Question: So I was profiling my app using Leaks and Allocation tool in Instruments. I started off by switching to the call tree for allocations and then the option choosen was for created and still living. I have a UIScrollView that loads a bunch of images. So I went ahead and tried scrolling down to the UIScrollView. All my code is using lazy loading and only load images that are on the screen, didn't load all at once and it tries to reuse as much as possible.
When I do this, it seems like the amount of memory used I a particular method, in this example imageForText is always going up. from the start of recording to time X it goes from 0 MB to 5 MB. So I then switch the toggle to create and destroyed and then back to create and still living and I can see there the memory is just 2-3 MB now. If I don't do this switching it seems that it will only just go up linearly.
Am I just mis-reading or not understanding this? Is this a bug on Instrument in such that the created& still living is not reflected properly, such that you have to toggle back and forth to get the most recently accurate data?
Here's my graph:

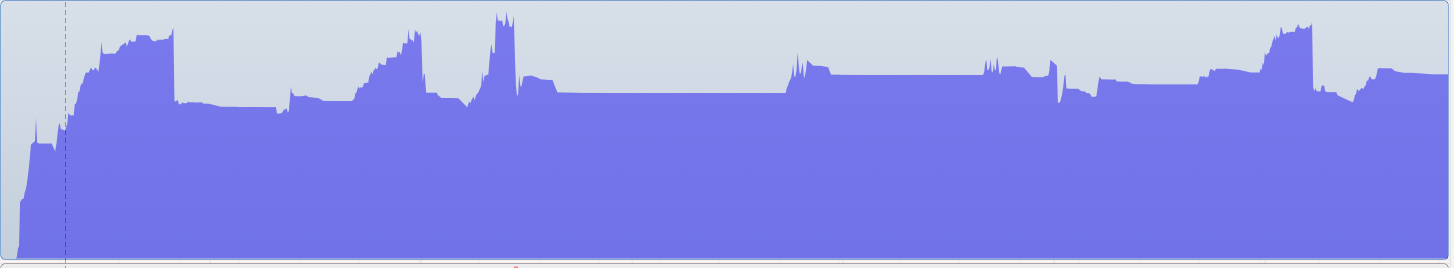
Answer: The Allocation Lifespan radio buttons: All Objects Created, Created and Still Living, and Created and Destroyed, affect the statistics for the Call Tree and Object List, which you can access from the jump bar. The radio buttons do not affect the graph's current bytes and the default statistics the Allocations instrument displays.
If you want to focus solely on active allocations, click the Info button next to the Allocations instrument. Select the Only track active allocations checkbox.